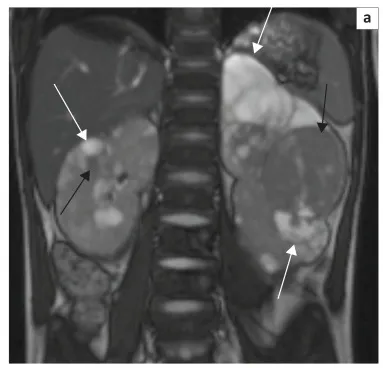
(a) Prior to treatment. T2-weighted coronal. Enlarged left kidney with multiple bilateral hyperintense (white arrows) and more hypointense masses (black arrows).
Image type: radiology (mri)